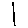
Label: line